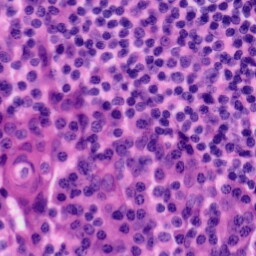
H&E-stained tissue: Tonsil